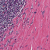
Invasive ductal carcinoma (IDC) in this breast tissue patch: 0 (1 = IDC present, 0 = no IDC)